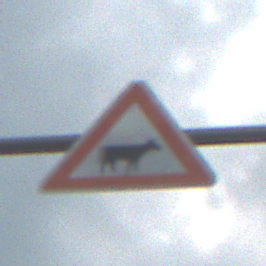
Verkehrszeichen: ViehtriebLinks
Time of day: MorningAfternoon
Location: Outdoor (Nature)
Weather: PartlyCloudy
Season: NotSpecified
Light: Natural